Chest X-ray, AP view. Patient: 57 years old, sex F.
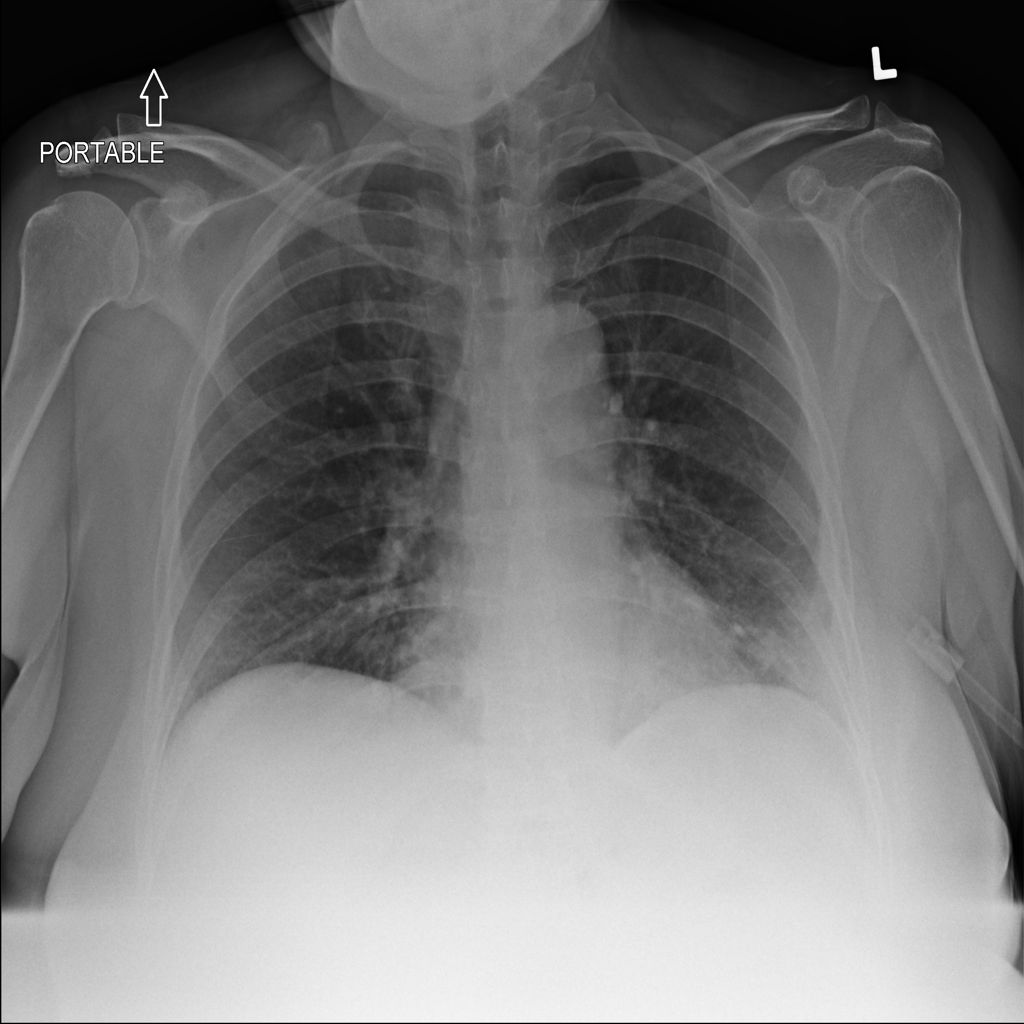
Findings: No Finding